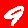
Digit: 9